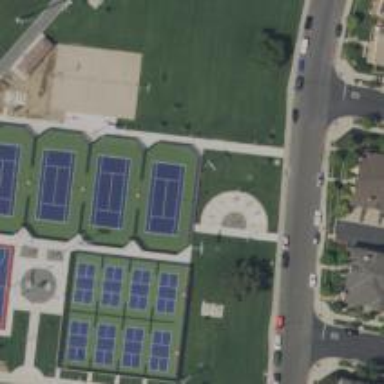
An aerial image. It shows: Tennis court in leisure pitch.